Question: I'm working on a php class that wil extract data from a SQL table to a ICS file for microsoft outlook.
<URL> is the code in dpaste, it will last for a year.
And <URL> is the code that calls the class to create a appointment
It almost works except de description has all the HTML tags in it
see this screenshot:
Has anyone a idea how to fix this?

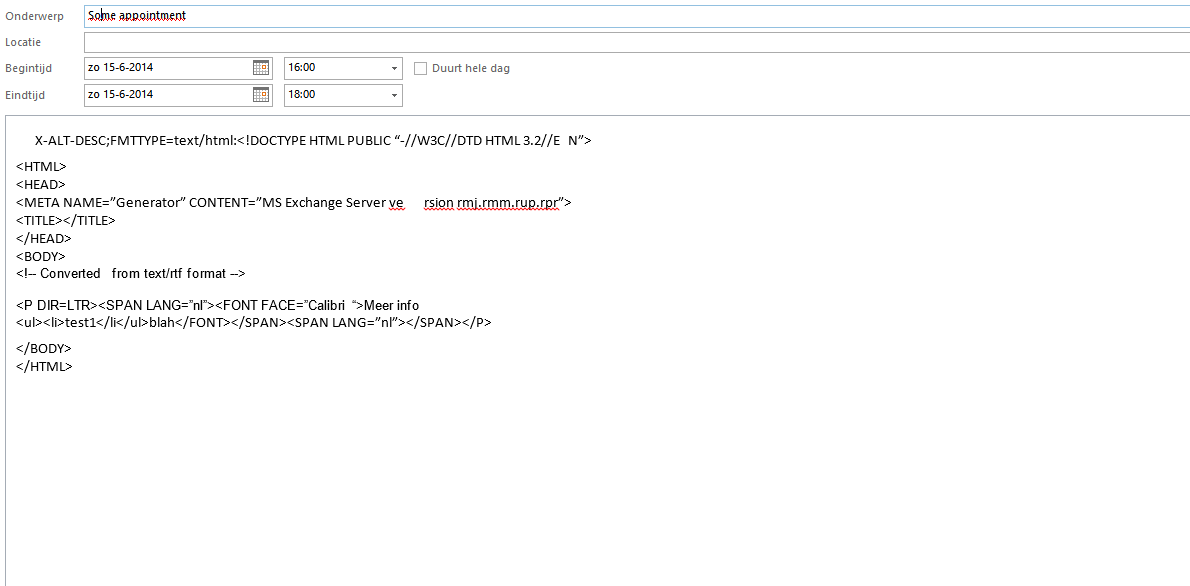
Answer: You seem to have a CRLF and spaces right before the X-ALT-DESC parameter so the client is handling it as part of the DESCRIPTION text, not as a parameter. You should remove all unnecessary CRLF and spaces in your code.
Then, you are aware that this X-ALT-DESC parameter is not standard at all. Other clients will probably show the html tags as well.